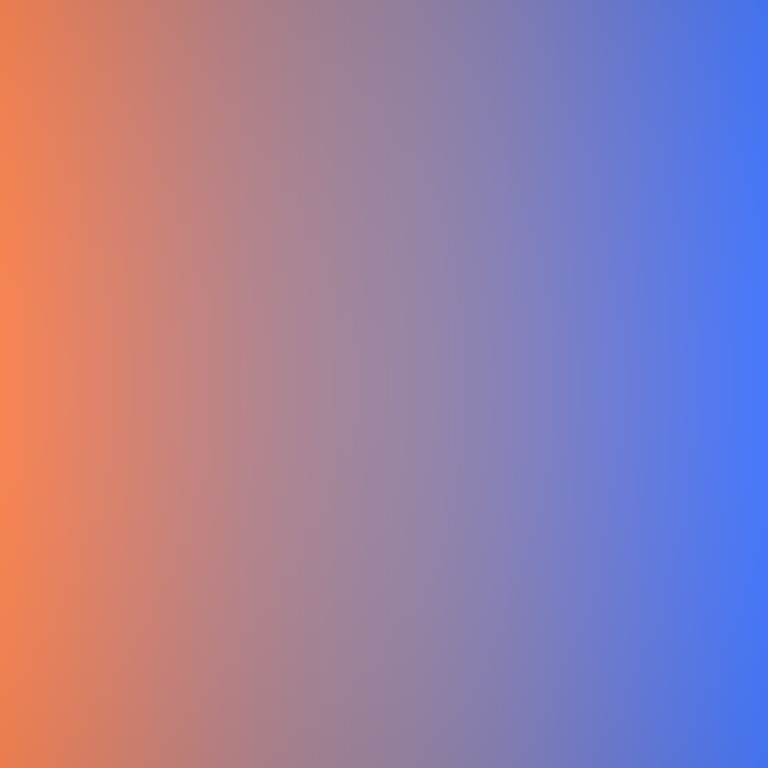
Abstract light effect, smooth gradient from warm orange to cool blue, calm atmosphere, soft blend, no room, no furniture, no objects.